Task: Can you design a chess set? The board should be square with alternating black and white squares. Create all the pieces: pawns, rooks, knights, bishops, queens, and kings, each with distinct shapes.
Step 5145:
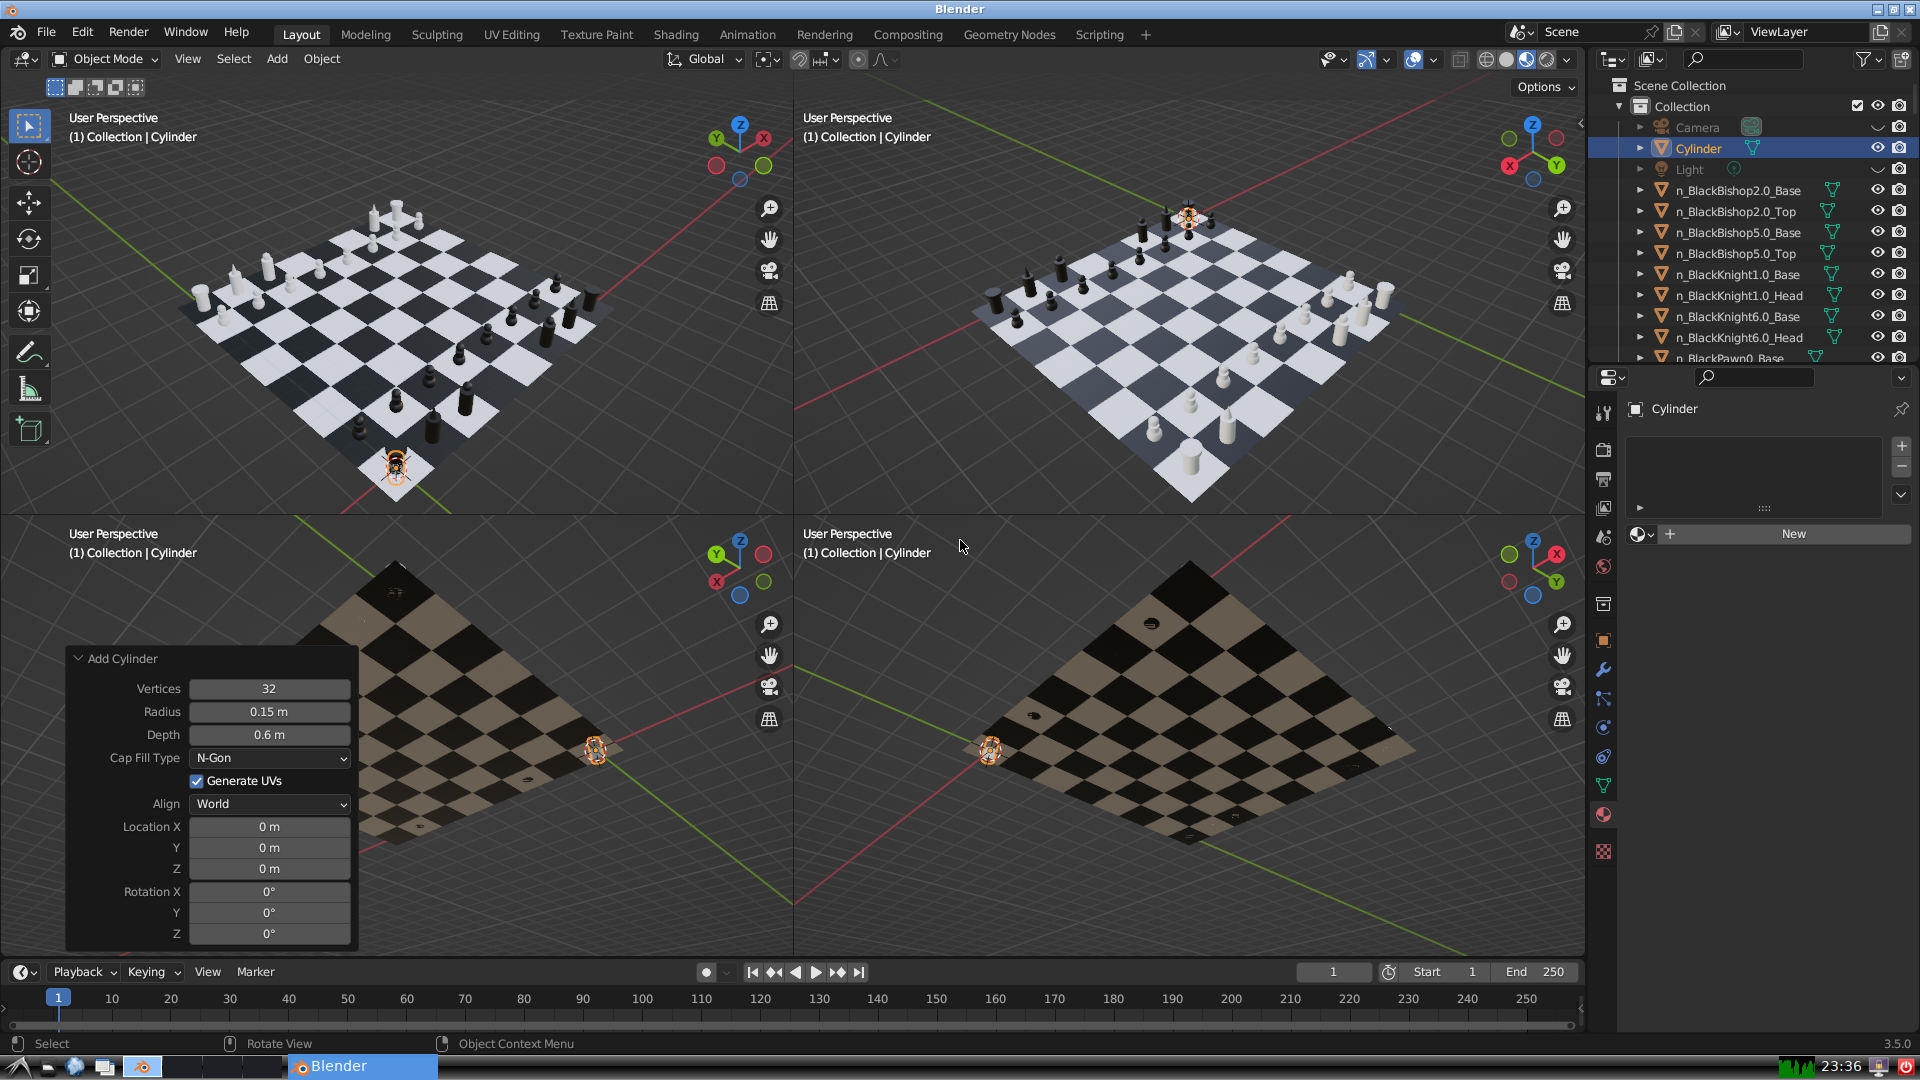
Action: {"key_press": ['Ctrl, Home']}